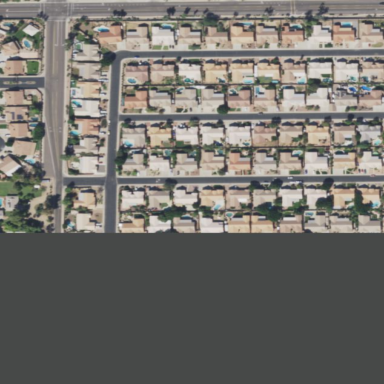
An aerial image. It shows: Residential area consisting of single-family homes.